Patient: sex M, age 69
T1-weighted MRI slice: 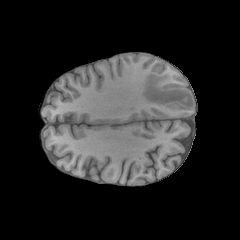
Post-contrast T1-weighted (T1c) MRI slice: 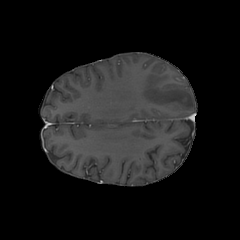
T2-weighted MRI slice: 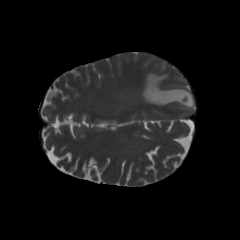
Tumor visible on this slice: yes
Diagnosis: Glioblastoma, IDH-wildtype
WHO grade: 4